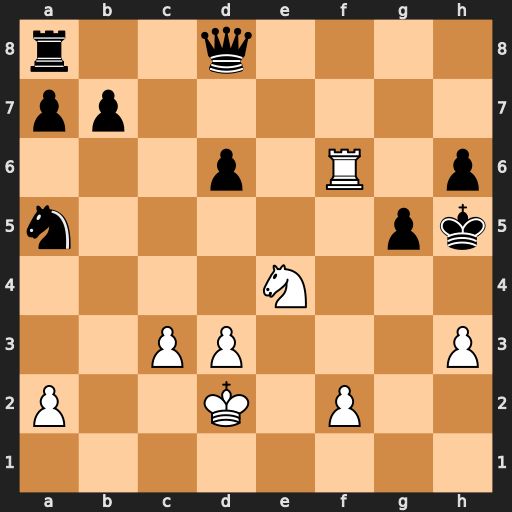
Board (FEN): r2q4/pp6/3p1R1p/n5pk/4N3/2PP3P/P2K1P2/8
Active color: w
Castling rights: -
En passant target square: -
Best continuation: Ng3+ Kh4 Rxh6#